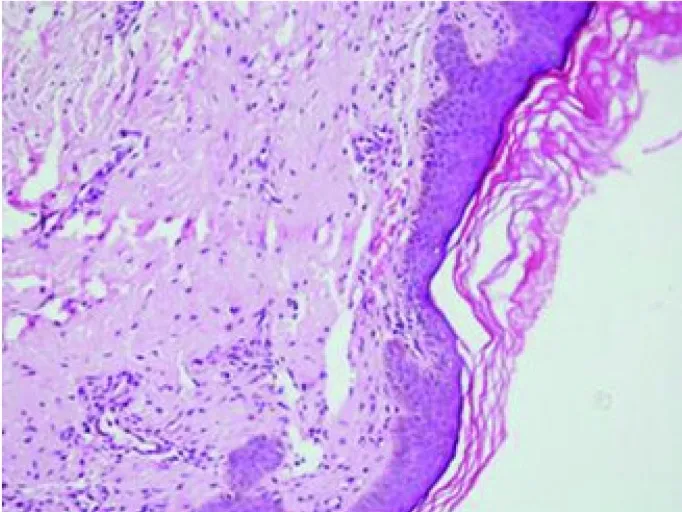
Microphotograph showing pink eosinophilic homogenous material in the dermis, H&E X 20.
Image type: pathology (h&e)